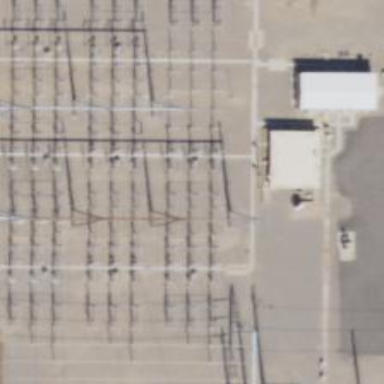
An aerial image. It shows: Switch used for power control.